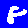
Digit: 8